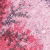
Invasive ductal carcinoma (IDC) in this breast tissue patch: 0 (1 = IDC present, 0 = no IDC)